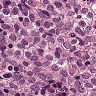
Metastatic tissue present: yes